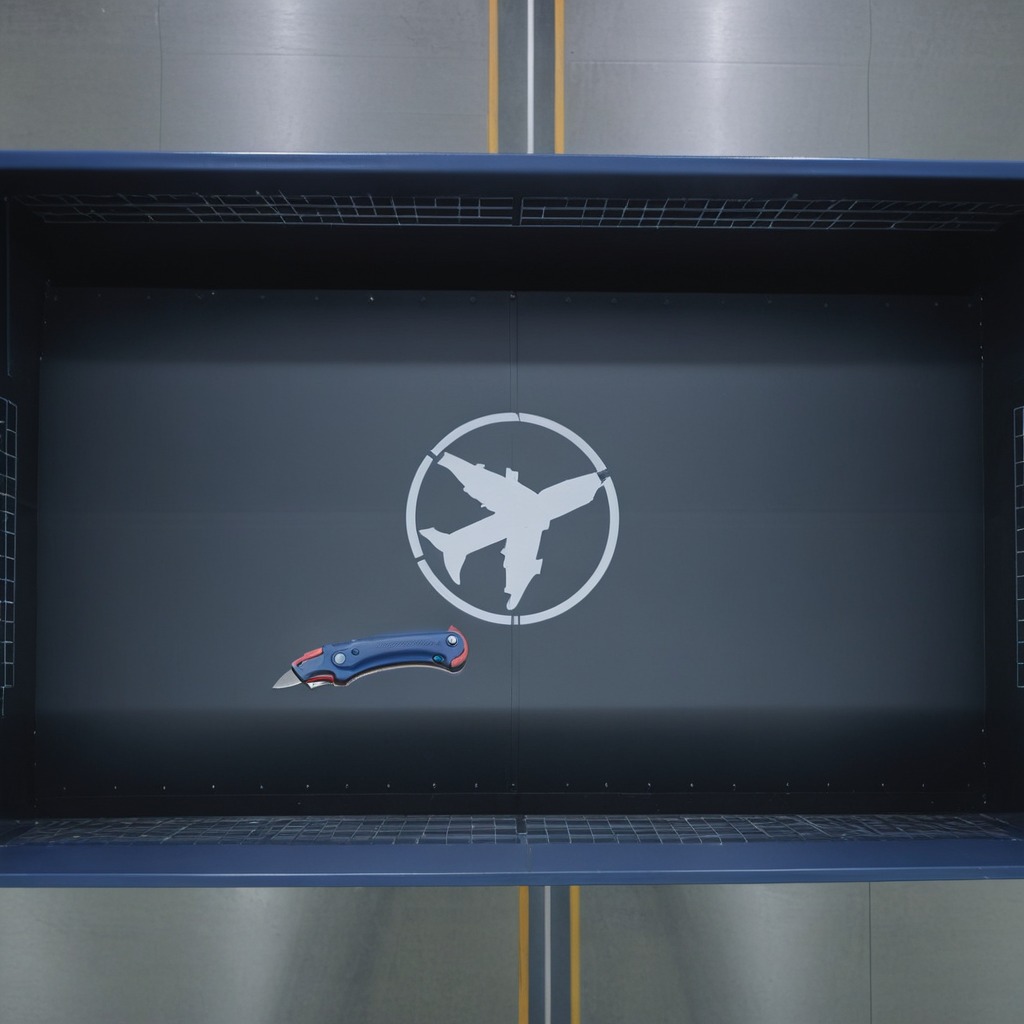
A utility knife lies on the toolbox surface in the airplane hangar workshop.